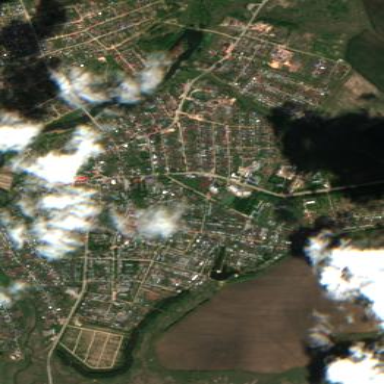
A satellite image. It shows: Town.